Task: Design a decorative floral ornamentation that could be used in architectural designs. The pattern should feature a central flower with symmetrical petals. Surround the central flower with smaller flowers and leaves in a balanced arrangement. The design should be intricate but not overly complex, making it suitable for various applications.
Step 175:
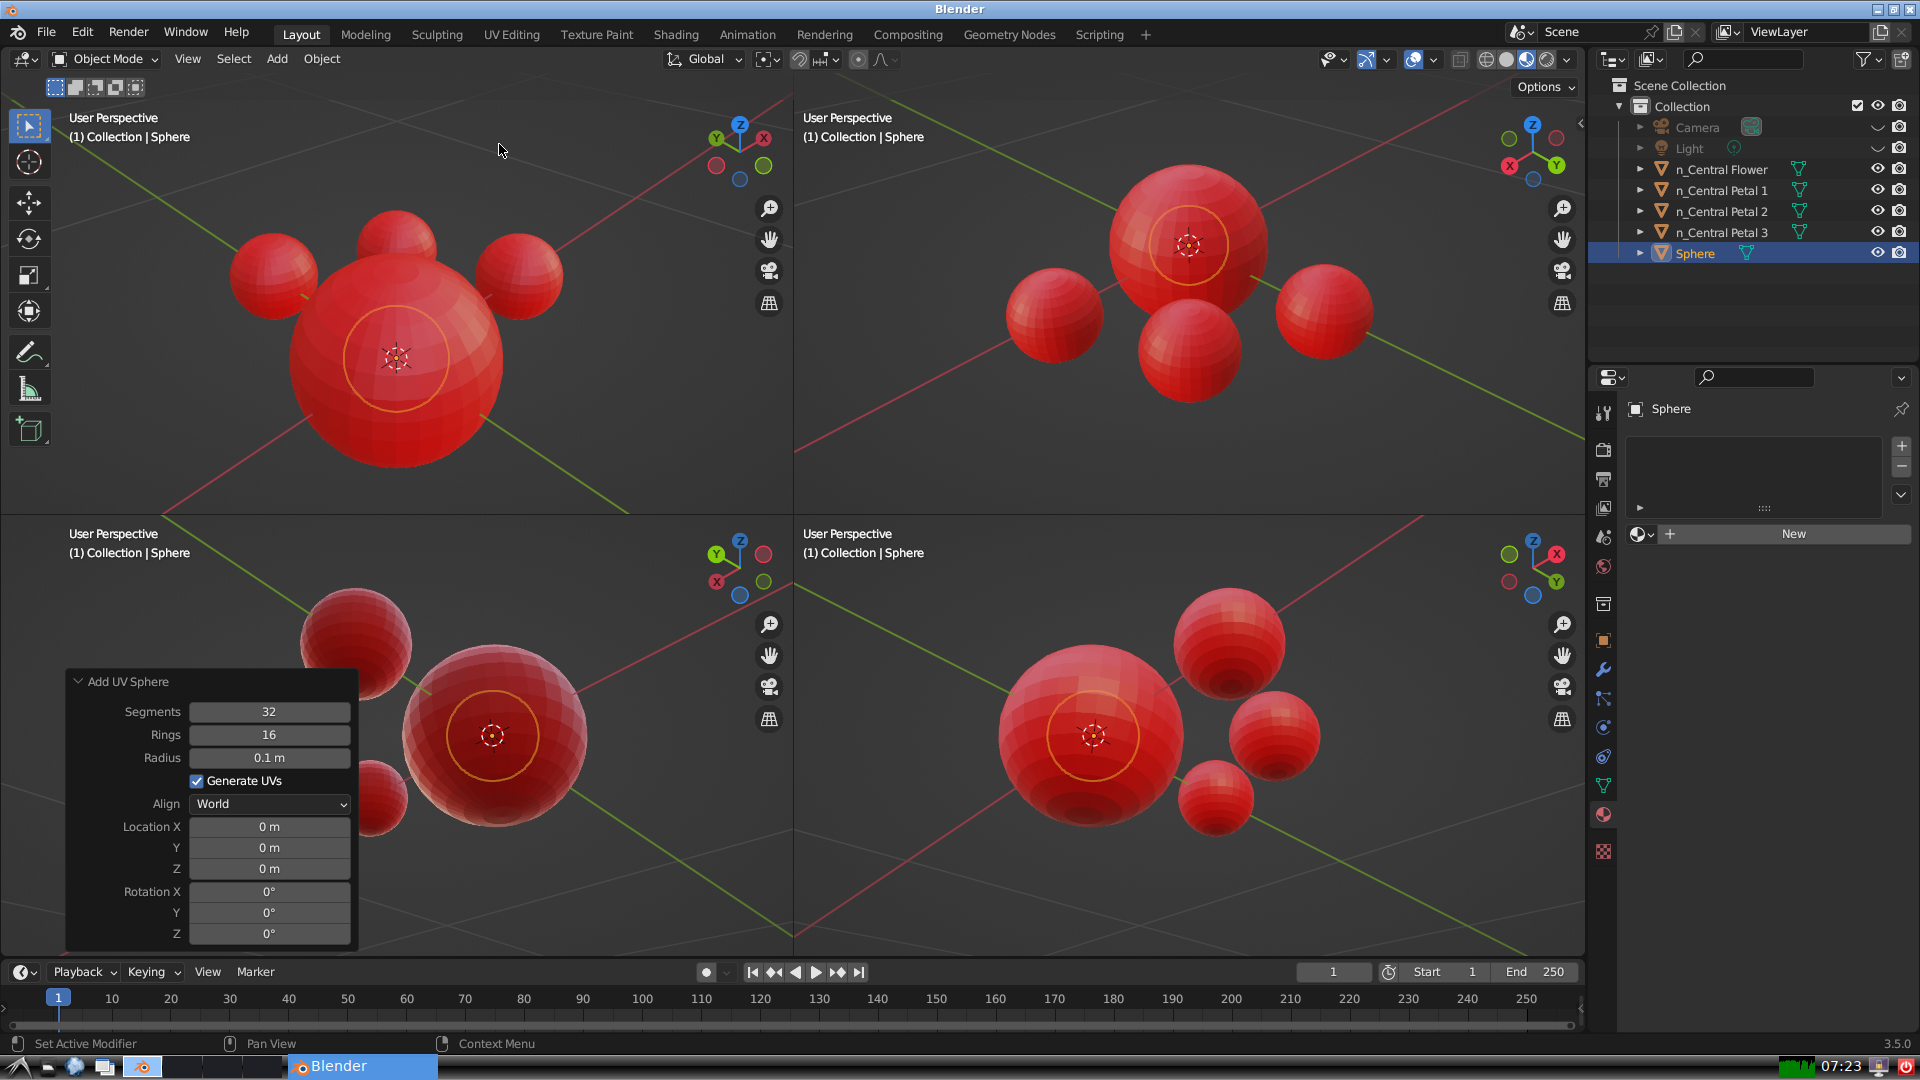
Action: {"mouse_move": [270, 758]}